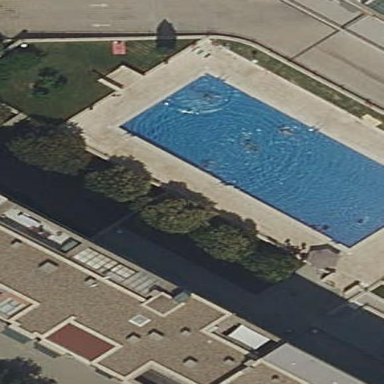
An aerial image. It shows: Swimming pool located in leisure land.